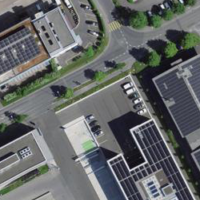
EUNIS habitat code: 54
Species observed at this site:
Acer campestre